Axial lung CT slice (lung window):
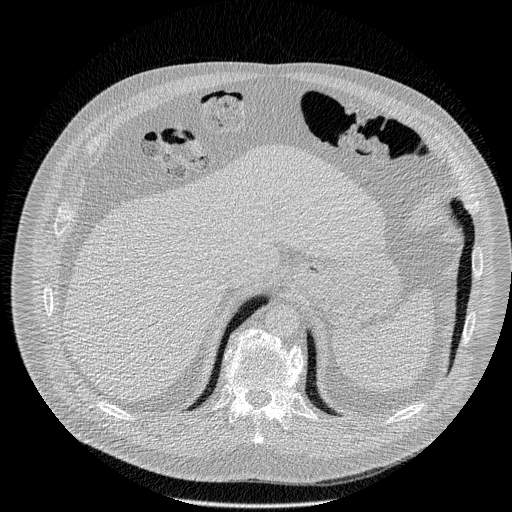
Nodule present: no